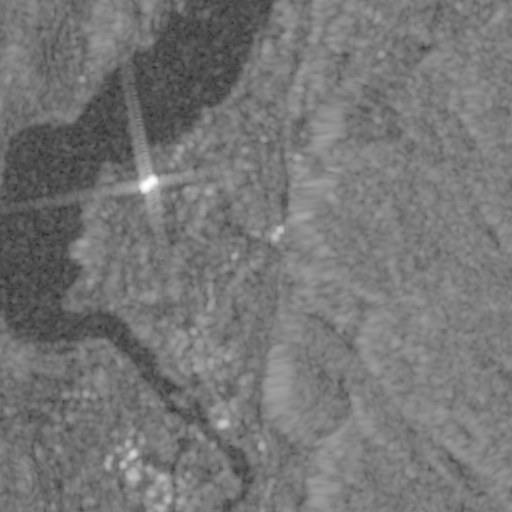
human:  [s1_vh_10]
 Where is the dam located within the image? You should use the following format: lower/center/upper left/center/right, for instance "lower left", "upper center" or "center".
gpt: The dam is located in the lower left of the image.
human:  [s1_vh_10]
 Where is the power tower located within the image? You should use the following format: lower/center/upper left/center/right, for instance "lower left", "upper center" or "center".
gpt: The power tower is located in the lower center of the image.
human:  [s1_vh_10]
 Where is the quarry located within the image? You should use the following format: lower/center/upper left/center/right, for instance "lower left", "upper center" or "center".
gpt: The quarry is located in the lower center of the image.
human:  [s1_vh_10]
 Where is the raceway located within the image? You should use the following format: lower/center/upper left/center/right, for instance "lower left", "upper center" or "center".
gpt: The raceway is located in the lower right of the image.
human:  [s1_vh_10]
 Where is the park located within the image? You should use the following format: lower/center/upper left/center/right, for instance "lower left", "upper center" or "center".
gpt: There is no park in the image.

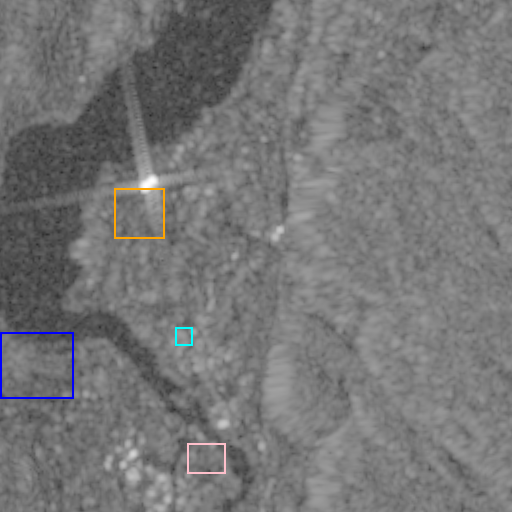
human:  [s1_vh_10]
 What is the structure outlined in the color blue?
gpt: The structure outlined in blue is a crop field.
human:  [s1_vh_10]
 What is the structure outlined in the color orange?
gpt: The structure outlined in orange is a park.
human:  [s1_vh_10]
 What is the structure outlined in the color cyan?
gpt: The structure outlined in cyan is a parking lot.
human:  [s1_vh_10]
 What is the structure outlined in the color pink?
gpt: The structure outlined in pink is a quarry.
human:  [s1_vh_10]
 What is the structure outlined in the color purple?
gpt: There is no purple outline.